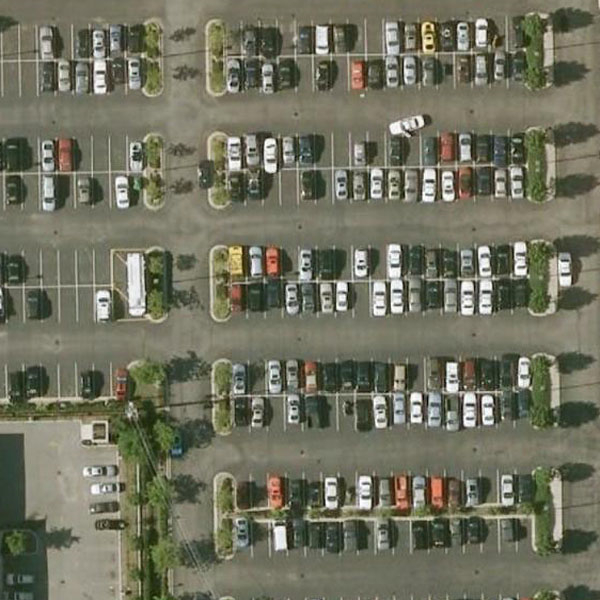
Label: Parking